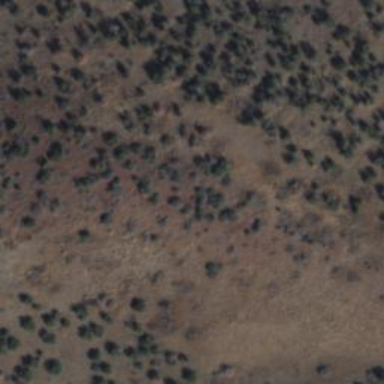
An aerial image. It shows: Evergreen needle-leaved woodland.